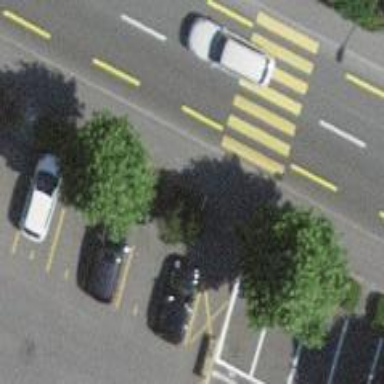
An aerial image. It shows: Kerb serving as barrier.